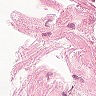
Metastatic tissue present: no